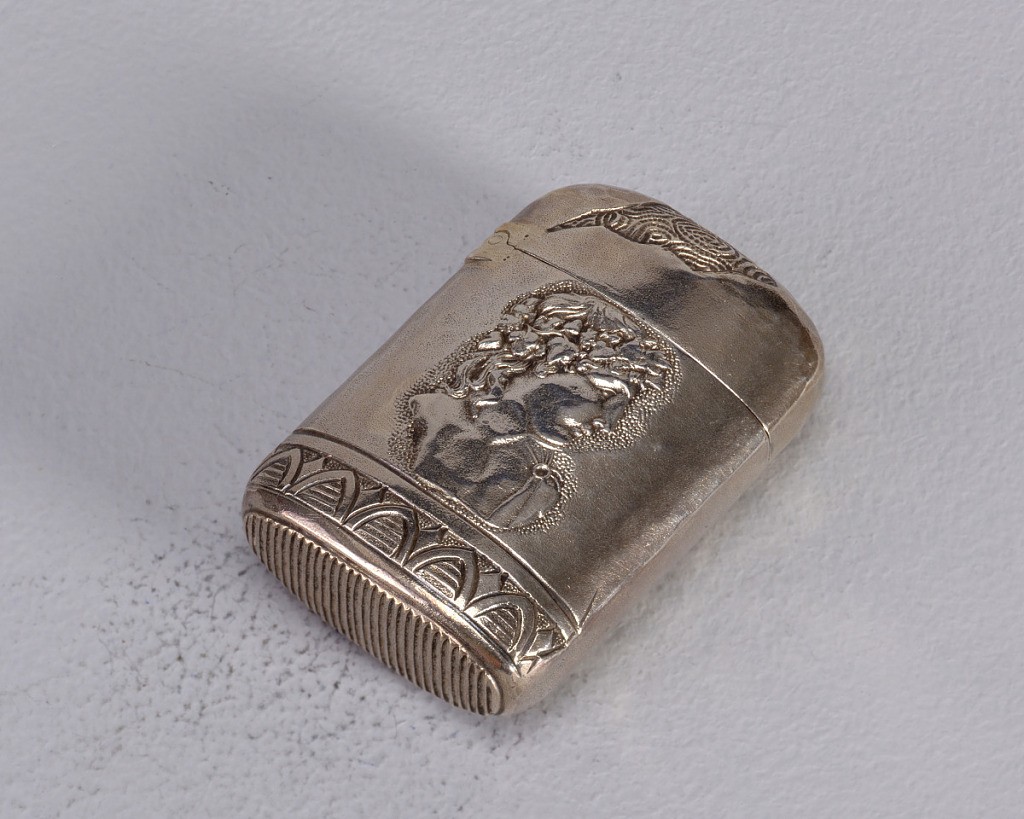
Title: Medallion Decoration
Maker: George W. Shiebler & Co., American, 1876 - 1910
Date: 1885–95
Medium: Silver
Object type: Matchsafe
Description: Oblong, curved corners, featuring central bust of Bacchic figure with grapevine diadem, below which is band with egg and dart motif, above, on lid, is broken edged, ruin-like element. Reverse features busts of Mars with helmut and shield, and Diana, amid various classical motifs and ruin-like element. Lid hinged on side. Striker on bottom.